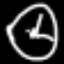
Label: clock